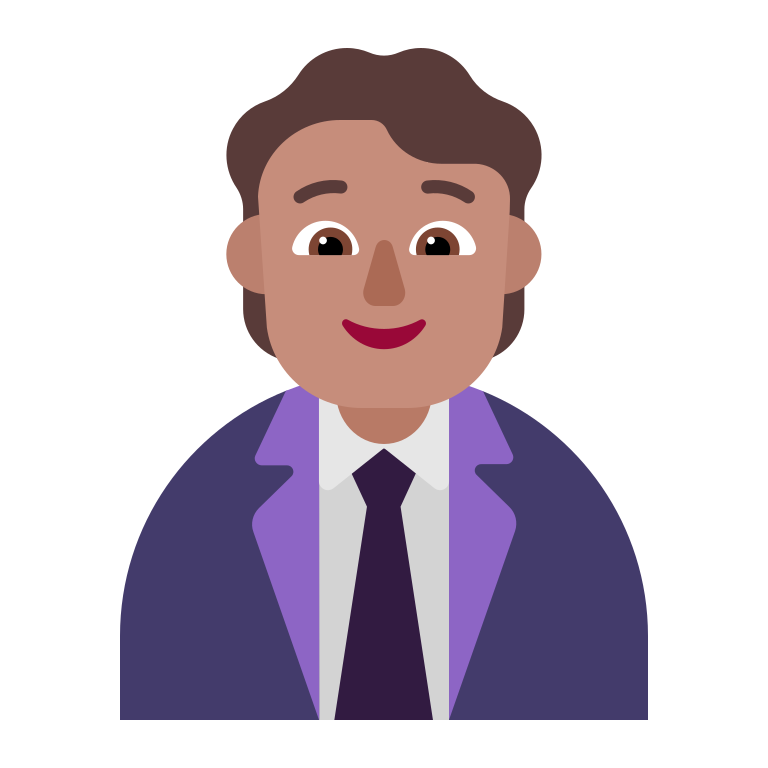
office worker flat